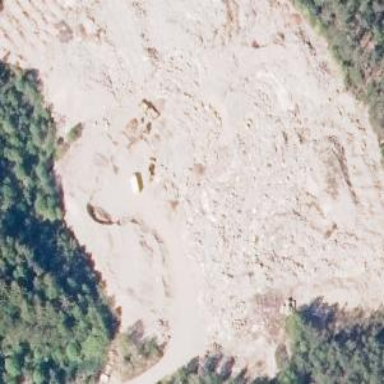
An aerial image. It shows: Quarry area.